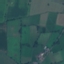
Label: Pasture